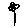
Label: flower